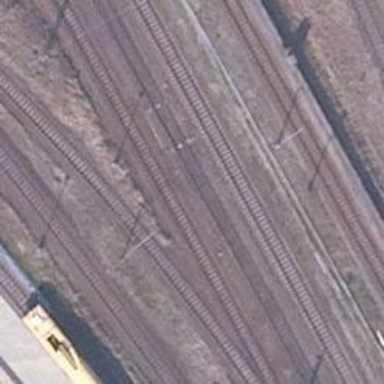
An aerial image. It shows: Railway track with contact lines for electrification.